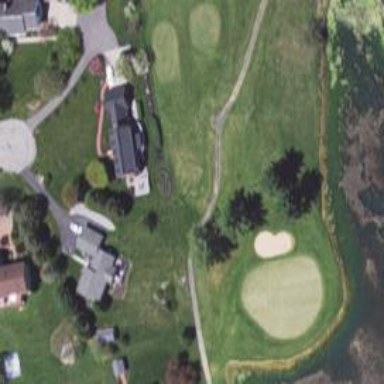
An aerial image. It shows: Path used for both walking and golf.